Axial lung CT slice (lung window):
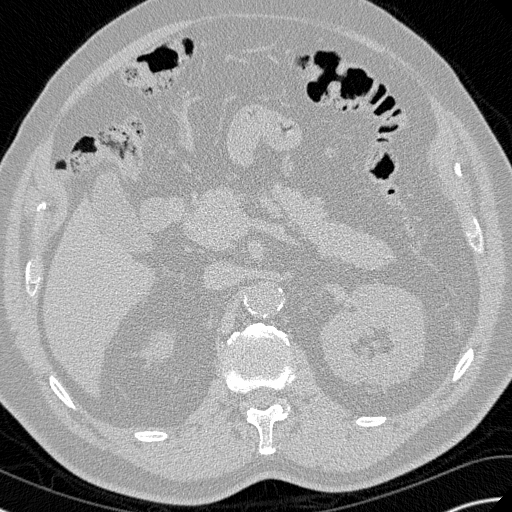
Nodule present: no